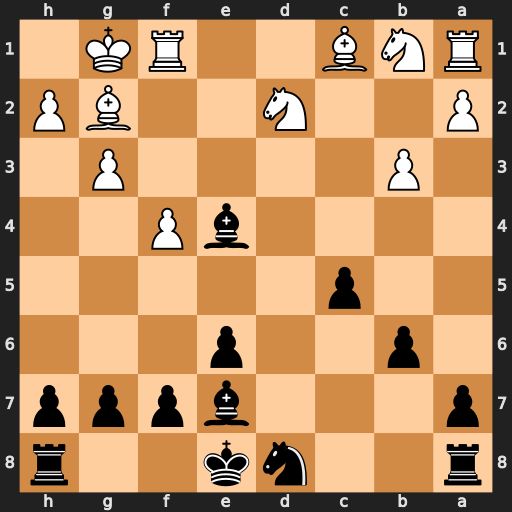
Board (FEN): r2nk2r/p3bppp/1p2p3/2p5/4bP2/1P4P1/P2N2BP/RNB2RK1
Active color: b
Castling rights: kq
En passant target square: -
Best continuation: Bxg2 Kxg2 Bf6 Nc3 Bxc3